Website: home-depot
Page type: order-tracking
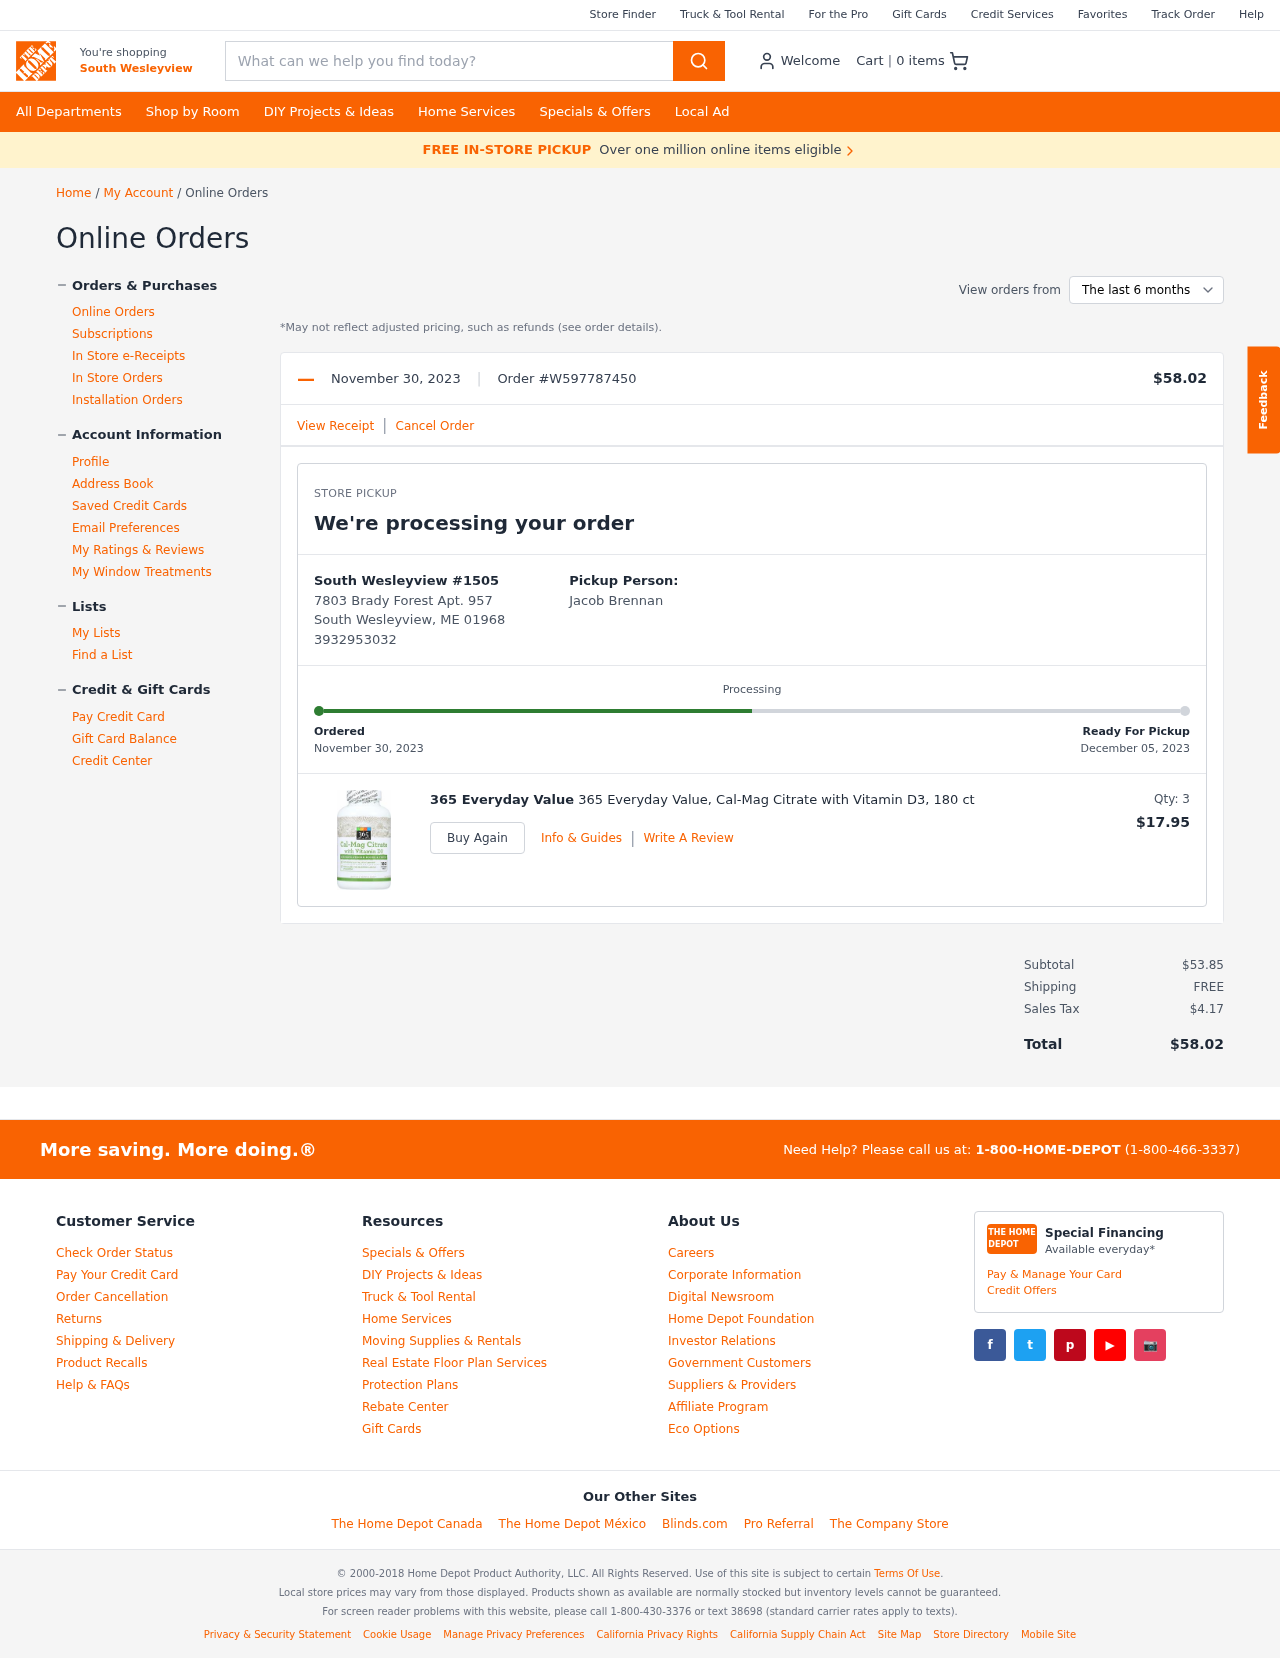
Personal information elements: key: PII_CITY
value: South Wesleyview
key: PII_FULLNAME
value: Jacob Brennan
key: PII_LOCATION1_CITY
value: South Wesleyview
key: PII_LOCATION1_STREET
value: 7803 Brady Forest Apt. 957
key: PII_LOCATION1_CITY_STATE_ZIP
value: South Wesleyview, ME 01968
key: PII_PHONE
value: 3932953032
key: PII_PHONE_LINE
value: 3032
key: PII_PHONE_SUFFIX
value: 3032
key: PII_PHONE2
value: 3932953032
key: PII_PHONE3
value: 3932953032
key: PII_PHONE_NUMERIC
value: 3932953032
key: PII_PHONE_LINE_NUMERIC
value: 3032
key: PII_PHONE_SUFFIX_NUMERIC
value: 3032
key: PII_PHONE2_NUMERIC
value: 3932953032
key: PII_PHONE3_NUMERIC
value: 3932953032
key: PII_PHONE_DIGITS
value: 3932953032
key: PII_PHONE_LAST4
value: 3032
Product elements: key: PRODUCT1_BRAND
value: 365 Everyday Value
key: PRODUCT1_NAME
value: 365 Everyday Value, Cal-Mag Citrate with Vitamin D3, 180 ct
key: PRODUCT1_PRICE
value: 17.95
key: PRODUCT1_QUANTITY
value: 3
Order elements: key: ORDER_NUM_ITEMS
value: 0
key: ORDER_DATE
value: November 30, 2023
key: ORDER_ID
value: W597787450
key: ORDER_TOTAL
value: $58.02
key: ORDER_DATE2
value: November 30, 2023
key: ORDER_DELIVERY_DATE
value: December 05, 2023
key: ORDER_SUBTOTAL
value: $53.85
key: ORDER_SHIPPING_COST
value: FREE
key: ORDER_TAX
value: $4.17
Search elements: key: HEADER_SEARCH
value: What can we help you find today?